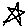
Label: star